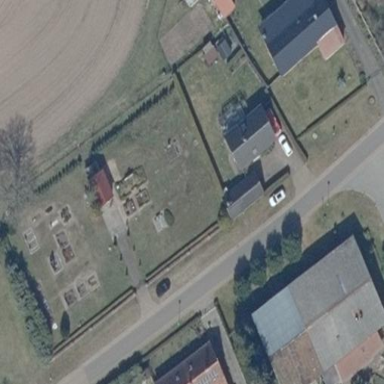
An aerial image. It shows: Cemetery.